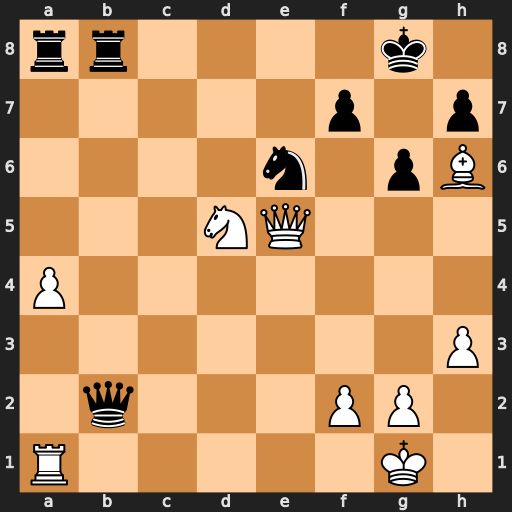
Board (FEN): rr4k1/5p1p/4n1pB/3NQ3/P7/7P/1q3PP1/R5K1
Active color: w
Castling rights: -
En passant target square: -
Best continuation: Ne7#